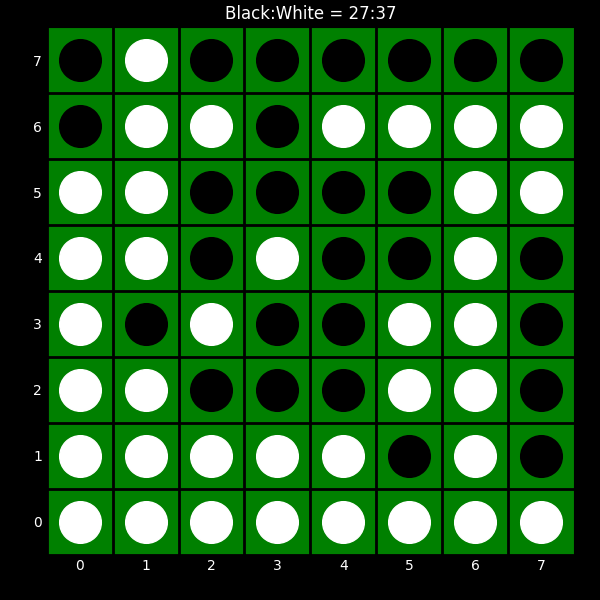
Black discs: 27
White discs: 37